Question: I using TinyMCE in ASP.NET MVC 3 but I think this is not a problem.
Error:
jquery-1.9.0.min.js:3Uncaught ReferenceError: tinyMCE is not defined
localhost:67678/Scripts/jquery-1.9.0.min.js
'''
<!-- TinyMCE -->
<script type="text/javascript" src="~/Scripts/tiny_mce/tiny_mce.js"></script>
<script type="text/javascript">
tinyMCE.init({
mode: "textareas",
theme: "simple"
});
</script>
<!-- /TinyMCE -->
<h3>
Simple theme example</h3>
<p>
This page shows you the simple theme and it's core functionality you can extend
it by changing the code use the advanced theme if you need to configure/add more
buttons etc. There are more examples on how to use TinyMCE in the <a href="http://tinymce.moxiecode.com/examples/">
Wiki</a>.
</p>
<!-- Gets replaced with TinyMCE, remember HTML in a textarea should be encoded -->
<textarea id="elm1" name="elm1" rows="15" cols="80" style="width: 80%">
&lt;p&gt;
This is some example text that you can edit inside the &lt;strong&gt;TinyMCE editor&lt;/strong&gt;.
&lt;/p&gt;
&lt;p&gt;
Nam nisi elit, cursus in rhoncus sit amet, pulvinar laoreet leo. Nam sed lectus quam, ut sagittis tellus. Quisque dignissim mauris a augue rutrum tempor. Donec vitae purus nec massa vestibulum ornare sit amet id tellus. Nunc quam mauris, fermentum nec lacinia eget, sollicitudin nec ante. Aliquam molestie volutpat dapibus. Nunc interdum viverra sodales. Morbi laoreet pulvinar gravida. Quisque ut turpis sagittis nunc accumsan vehicula. Duis elementum congue ultrices. Cras faucibus feugiat arcu quis lacinia. In hac habitasse platea dictumst. Pellentesque fermentum magna sit amet tellus varius ullamcorper. Vestibulum at urna augue, eget varius neque. Fusce facilisis venenatis dapibus. Integer non sem at arcu euismod tempor nec sed nisl. Morbi ultricies, mauris ut ultricies adipiscing, felis odio condimentum massa, et luctus est nunc nec eros.
&lt;/p&gt;
</textarea>
<br />
<input type="submit" name="save" value="Submit" />
<input type="reset" name="reset" value="Reset" />
<script type="text/javascript">
if (document.location.protocol == 'file:') {
alert("The examples might not work properly on the local file system due to security settings in your browser. Please use a real webserver.");
}
</script>
'''
Image:

fixed:
this is working
../../Scripts/tiny_mce/tiny_mce.js
my question is why this does not work? and why VS 2010 doesn't show error with path?
~/Scripts/tiny_mce/tiny_mce.js
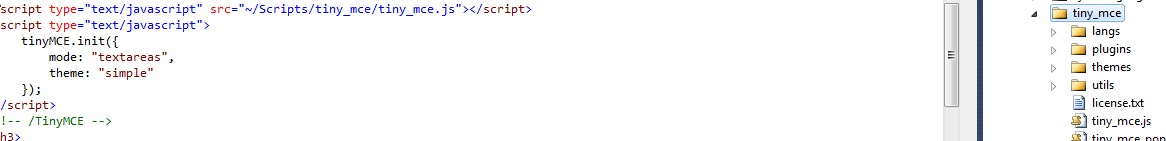
Answer: Correct Answer -> ../../Scripts/tiny_mce/tiny_mce.js